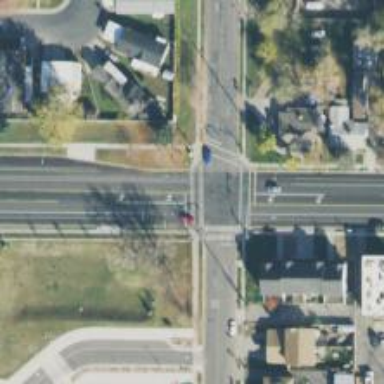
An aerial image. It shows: Footway with asphalt surface and marked with lines for crossing.